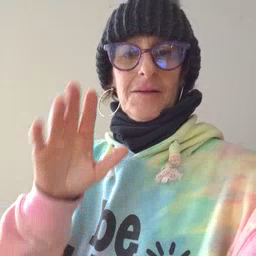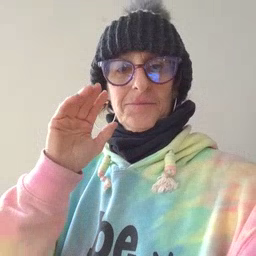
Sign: bye